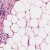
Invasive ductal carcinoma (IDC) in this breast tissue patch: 1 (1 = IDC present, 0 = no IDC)